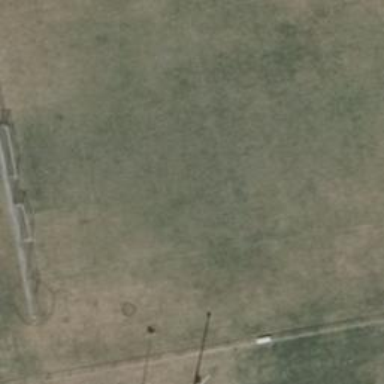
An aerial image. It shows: Pitch designated as leisure land.